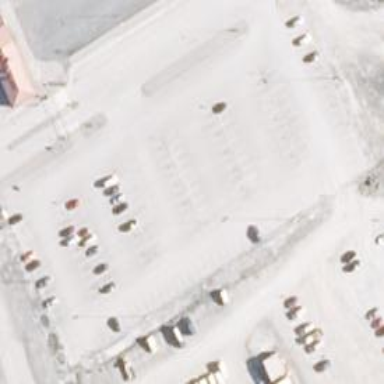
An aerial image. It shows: Parking area.